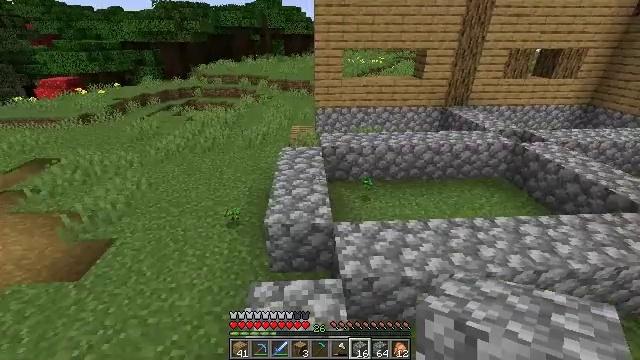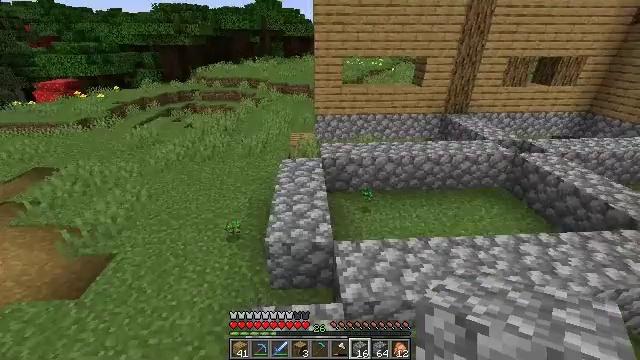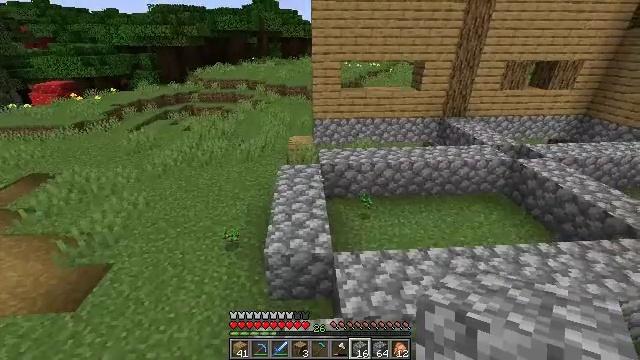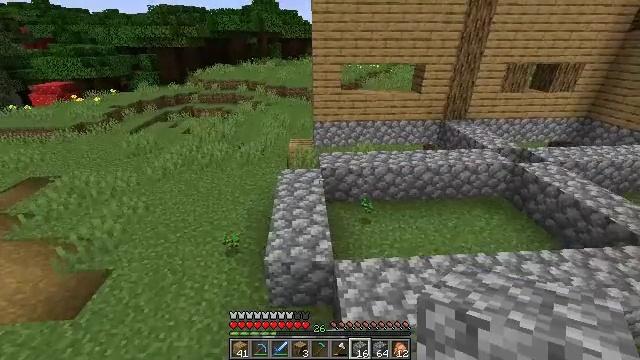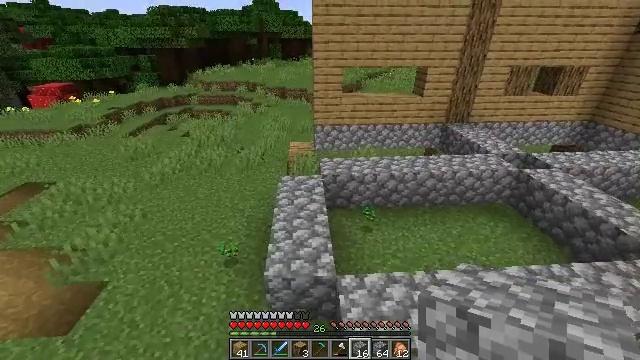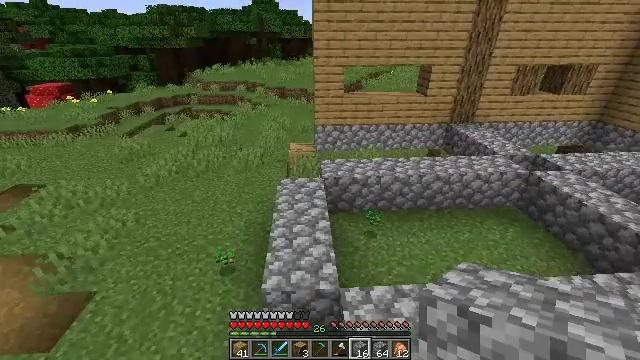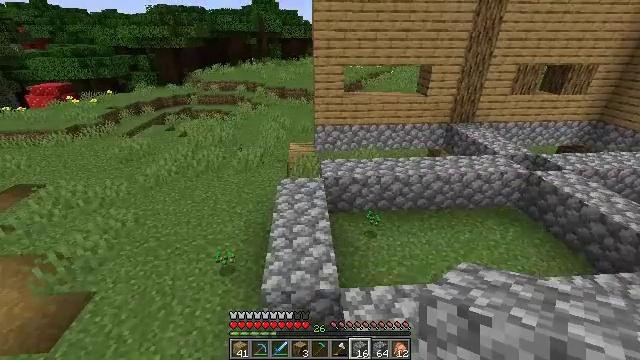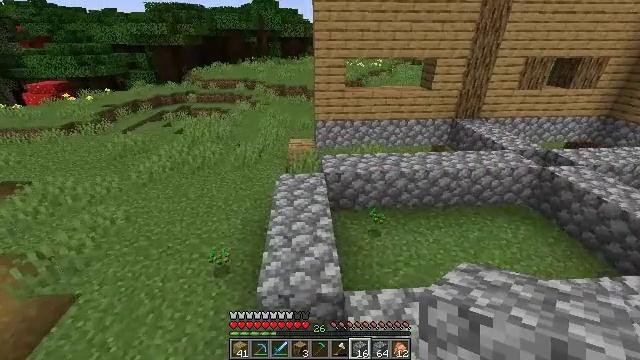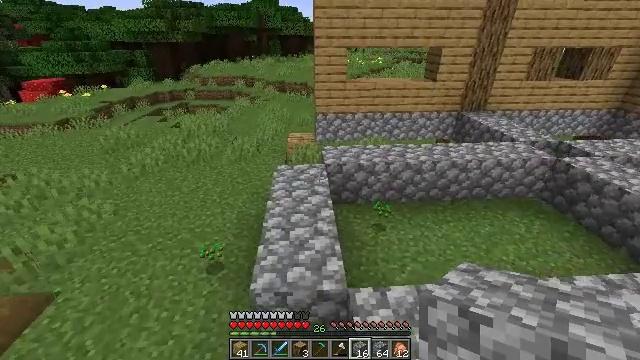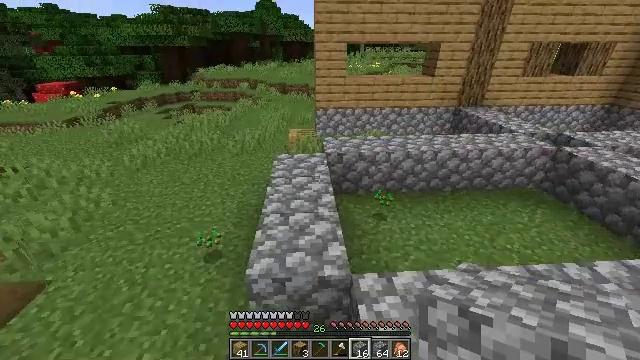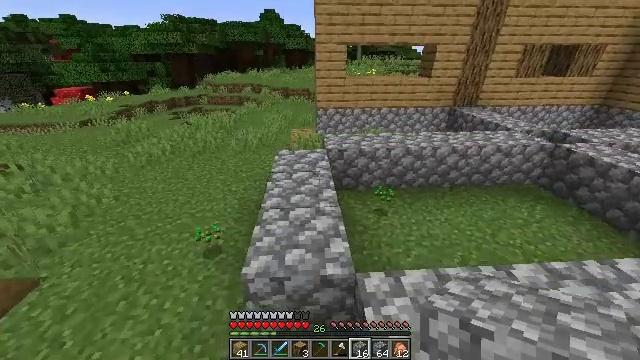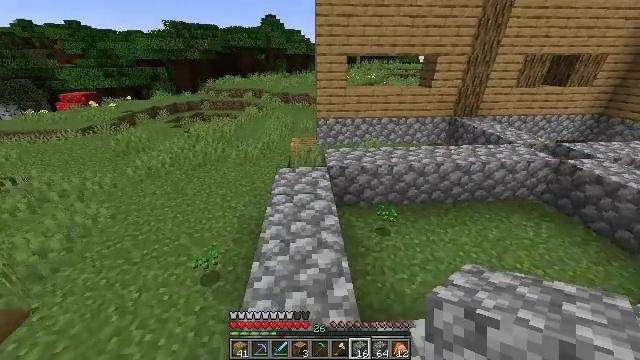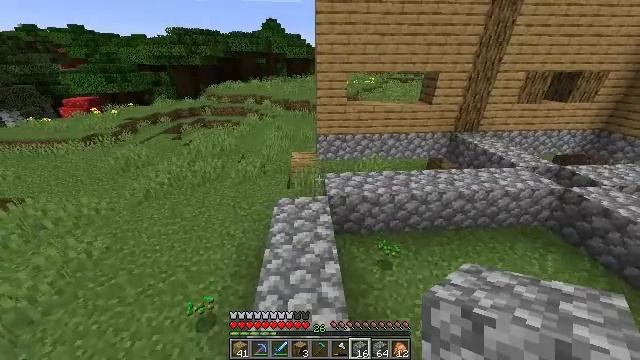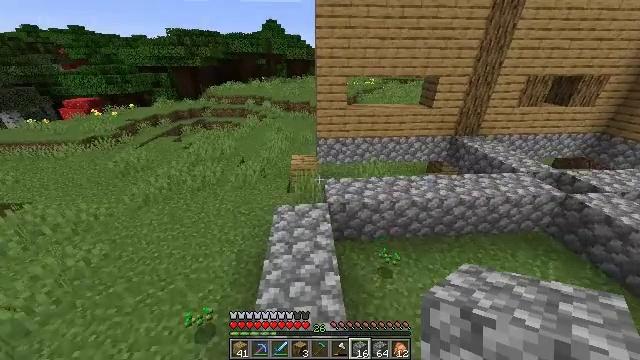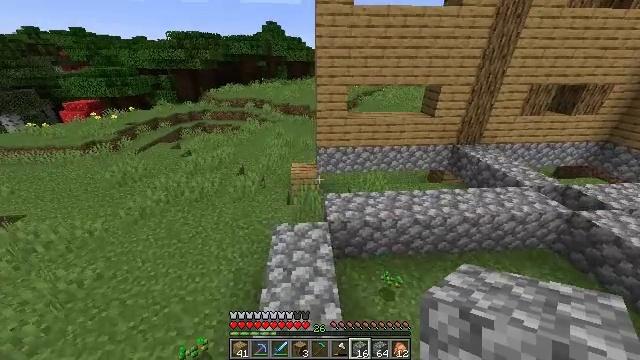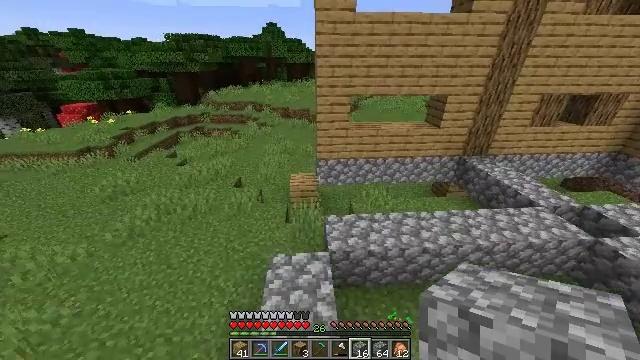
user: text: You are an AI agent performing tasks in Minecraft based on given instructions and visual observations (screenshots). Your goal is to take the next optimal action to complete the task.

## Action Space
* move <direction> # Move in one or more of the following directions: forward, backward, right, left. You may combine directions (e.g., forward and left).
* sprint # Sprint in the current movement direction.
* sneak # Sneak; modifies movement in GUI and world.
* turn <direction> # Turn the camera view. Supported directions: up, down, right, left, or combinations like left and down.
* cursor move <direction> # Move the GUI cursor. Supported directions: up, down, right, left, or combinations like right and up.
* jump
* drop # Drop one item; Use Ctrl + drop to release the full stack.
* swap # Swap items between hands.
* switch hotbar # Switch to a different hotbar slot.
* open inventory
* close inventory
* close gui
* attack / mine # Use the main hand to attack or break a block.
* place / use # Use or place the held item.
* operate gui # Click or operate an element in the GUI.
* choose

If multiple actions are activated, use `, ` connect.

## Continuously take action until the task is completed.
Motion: motion action
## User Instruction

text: Mine the grass in the plains.
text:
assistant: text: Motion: move forward, jump
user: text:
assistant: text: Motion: move forward, jump
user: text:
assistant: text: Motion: move forward, jump
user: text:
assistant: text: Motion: move forward, jump
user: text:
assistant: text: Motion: move forward, jump
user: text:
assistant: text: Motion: move forward, jump
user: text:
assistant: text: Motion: move forward, jump
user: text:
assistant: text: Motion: move forward, sprint, jump
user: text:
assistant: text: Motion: move forward, sprint, jump
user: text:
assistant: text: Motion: move forward, sprint, jump
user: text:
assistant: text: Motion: move forward, sprint, jump
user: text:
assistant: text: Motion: move forward, sprint, jump
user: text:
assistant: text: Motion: move forward, sprint, jump
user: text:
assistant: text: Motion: move forward, sprint, jump
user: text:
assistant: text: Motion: move forward, jump
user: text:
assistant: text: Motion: move forward, jump
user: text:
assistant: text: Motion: move forward, jump
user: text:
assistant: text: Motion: move forward, jump
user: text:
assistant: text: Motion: move forward, jump
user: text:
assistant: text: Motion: move forward, jump
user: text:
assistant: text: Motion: move forward, turn down, jump
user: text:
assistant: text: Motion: move forward, jump
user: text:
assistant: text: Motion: move forward, jump
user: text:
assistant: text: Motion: move forward, jump
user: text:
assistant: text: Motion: move forward, jump
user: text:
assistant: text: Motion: no_op
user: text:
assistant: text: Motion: turn left
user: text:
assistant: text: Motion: turn left and down
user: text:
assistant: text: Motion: turn left
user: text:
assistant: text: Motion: no_op